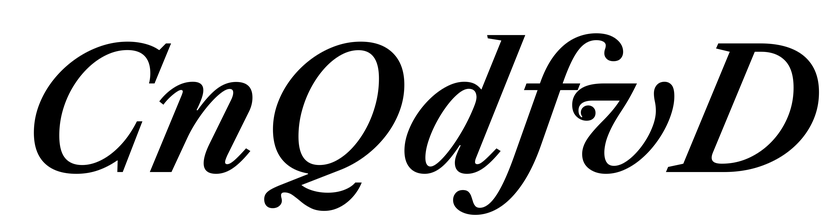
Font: LibreCaslonText-Italic_SemiBold_Italic